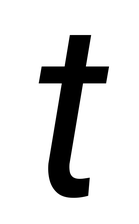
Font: Roboto-Italic_Italic